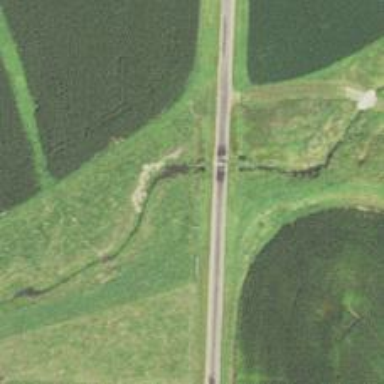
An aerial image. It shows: Culvert tunnel.